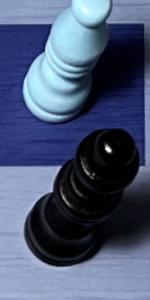
Label: Queen_Black